Question: I have been looking for a way to constrain records of a superclass to participate in one of its subclasses records, I believe it is called participation {Mandatory OR}. I found some example on how to use CONSTRAINT CHECK but only to constrain multiplicity.
Although I can guard this using the application logic that is going to use the database I prefer having a constraint set up using the database definition language.
Is it possible to do that ?
Below I have uploaded an image with an illustration of what I am trying to achieve, as you can see in the message table there is a message that does not match neither UserMessage nor GroupMessage.

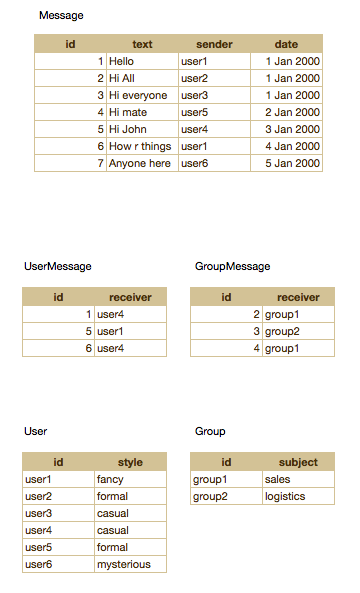
Answer: This can't be done without deferred foreign keys, which MySQL doesn't support.
More info <URL>.